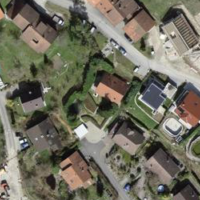
EUNIS habitat code: 55
Species observed at this site:
Cirsium vulgare